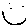
Label: smiley face